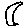
Label: moon